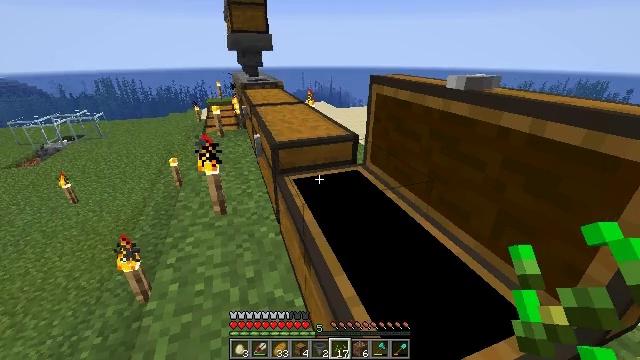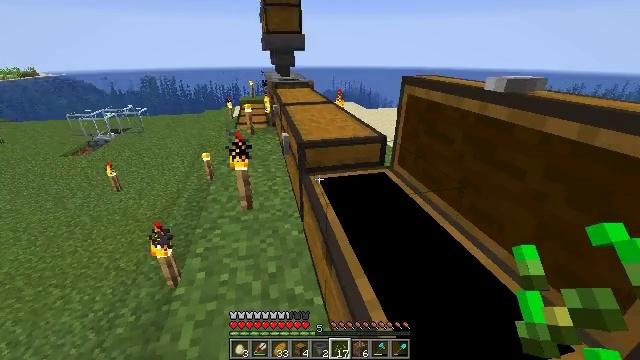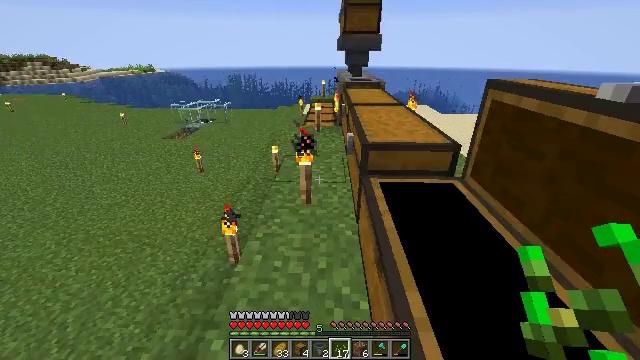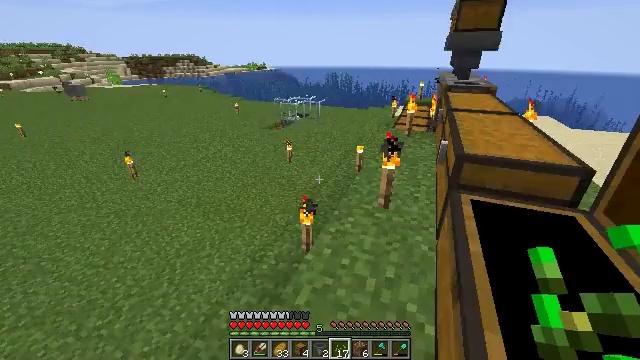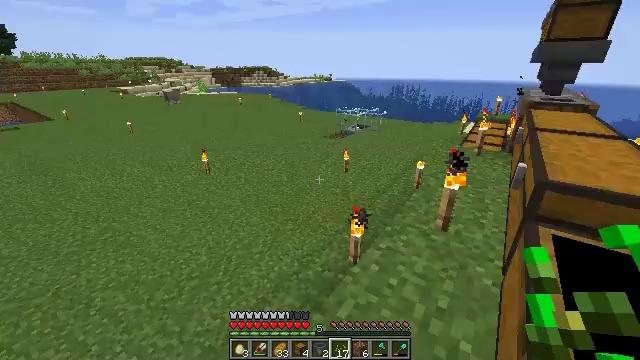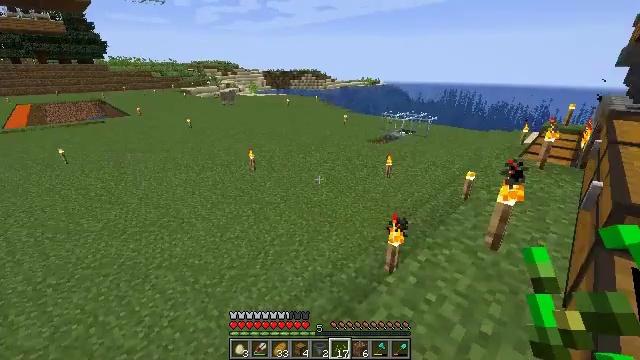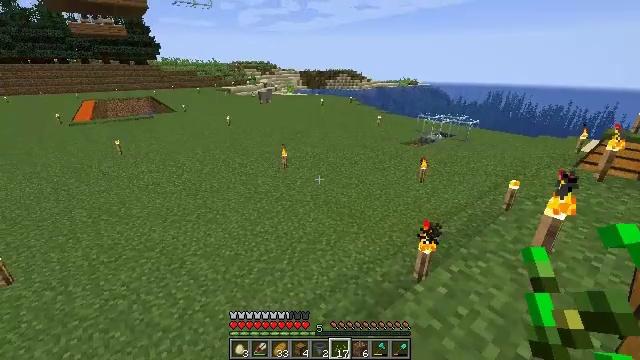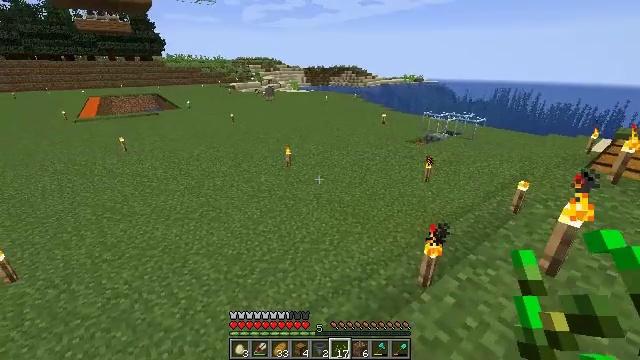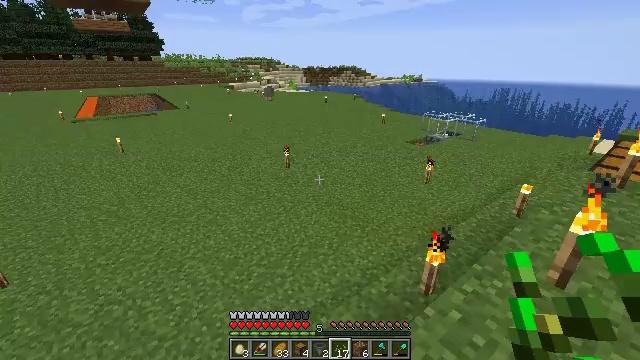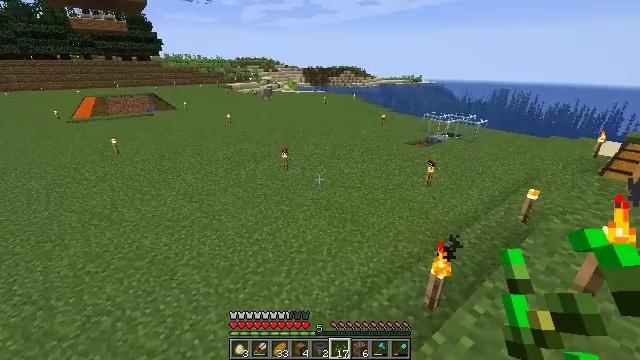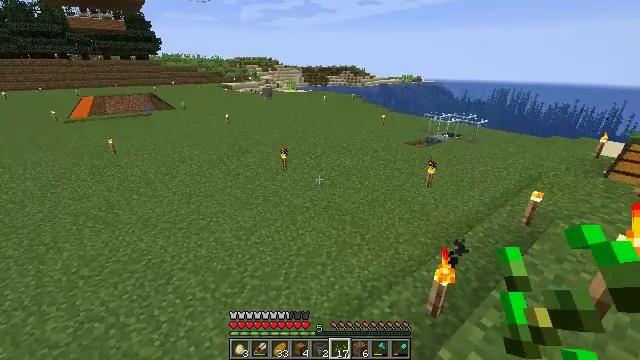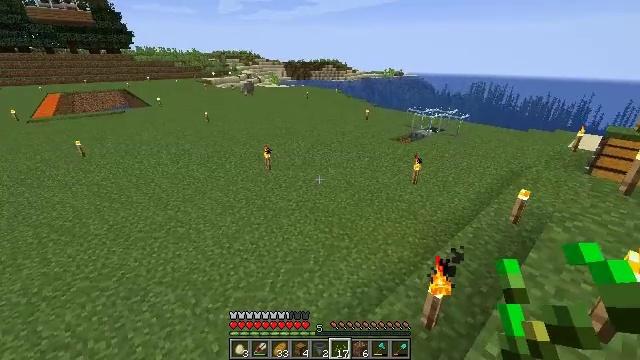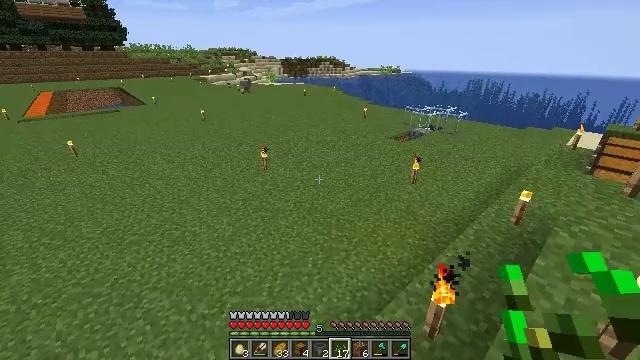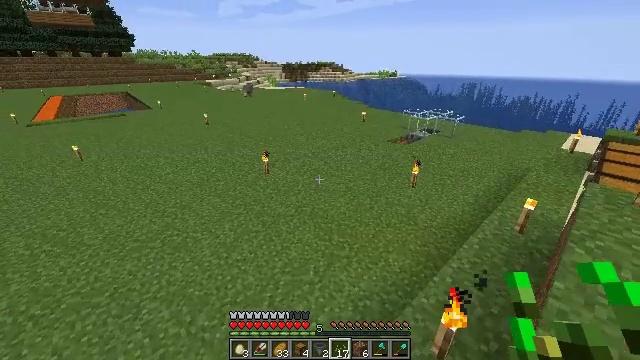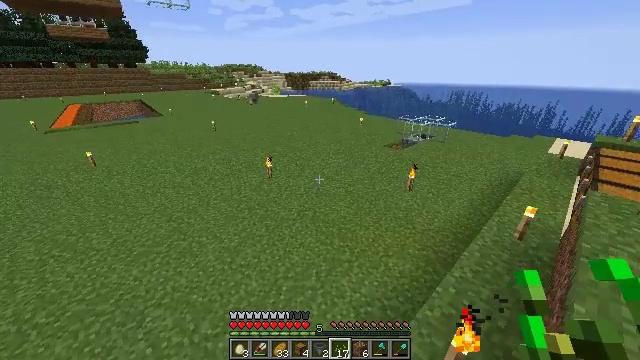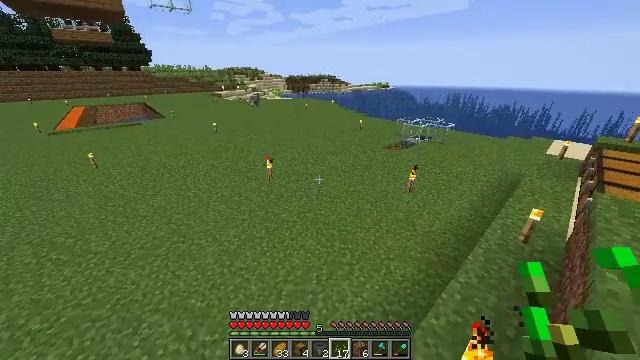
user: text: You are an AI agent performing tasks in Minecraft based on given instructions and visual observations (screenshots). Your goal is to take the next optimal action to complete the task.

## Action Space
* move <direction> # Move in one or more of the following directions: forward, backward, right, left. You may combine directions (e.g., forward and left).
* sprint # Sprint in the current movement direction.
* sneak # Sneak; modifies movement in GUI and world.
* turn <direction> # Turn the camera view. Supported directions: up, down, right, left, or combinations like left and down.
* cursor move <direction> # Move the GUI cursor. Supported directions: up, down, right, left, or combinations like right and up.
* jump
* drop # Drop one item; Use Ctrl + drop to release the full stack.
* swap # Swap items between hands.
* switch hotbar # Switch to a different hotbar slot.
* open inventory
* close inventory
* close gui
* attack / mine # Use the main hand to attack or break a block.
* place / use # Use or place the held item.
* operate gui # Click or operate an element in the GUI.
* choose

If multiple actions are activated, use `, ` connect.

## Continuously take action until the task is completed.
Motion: motion action
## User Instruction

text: Combat the zombie.
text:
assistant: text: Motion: turn left
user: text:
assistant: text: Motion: turn left
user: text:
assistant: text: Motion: turn left
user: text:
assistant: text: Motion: turn left and up
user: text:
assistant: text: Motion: turn left
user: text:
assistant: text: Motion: turn left
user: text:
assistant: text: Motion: move forward
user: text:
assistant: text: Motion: move forward
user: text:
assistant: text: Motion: move forward
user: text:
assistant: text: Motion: move forward
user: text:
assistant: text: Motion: move forward, turn right
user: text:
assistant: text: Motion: move forward, sprint
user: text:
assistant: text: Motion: move forward, sprint
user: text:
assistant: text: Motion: move forward, sprint
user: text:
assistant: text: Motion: move forward, sprint
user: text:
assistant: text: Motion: move forward
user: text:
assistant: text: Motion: move forward
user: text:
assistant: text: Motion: move forward
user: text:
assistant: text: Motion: move forward, sprint
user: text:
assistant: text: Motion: move forward, sprint
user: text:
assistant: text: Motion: move forward, sprint
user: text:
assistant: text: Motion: move forward, sprint
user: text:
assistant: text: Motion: move forward
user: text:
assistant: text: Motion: move forward, turn right and down
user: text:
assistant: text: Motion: move forward
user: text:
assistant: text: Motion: move forward, sprint
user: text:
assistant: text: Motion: move forward, sprint
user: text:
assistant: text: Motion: move forward, sprint
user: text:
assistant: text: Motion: move forward, sprint
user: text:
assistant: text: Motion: move forward